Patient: sex M, age 78
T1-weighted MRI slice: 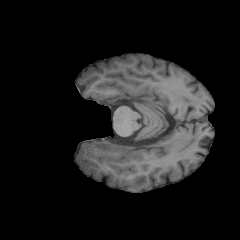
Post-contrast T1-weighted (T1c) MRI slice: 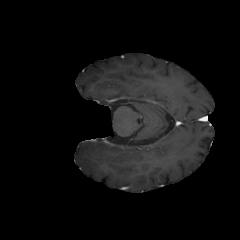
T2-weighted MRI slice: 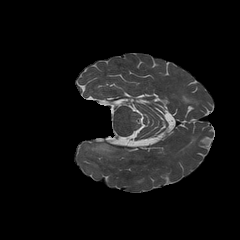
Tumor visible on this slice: yes
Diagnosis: Astrocytoma, IDH-wildtype
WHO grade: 3